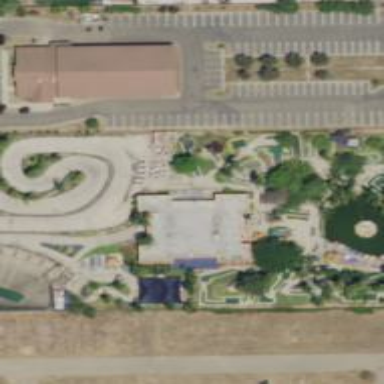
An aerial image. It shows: Miniature golf leisure land.